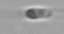
Label: flagellate_morphotype3